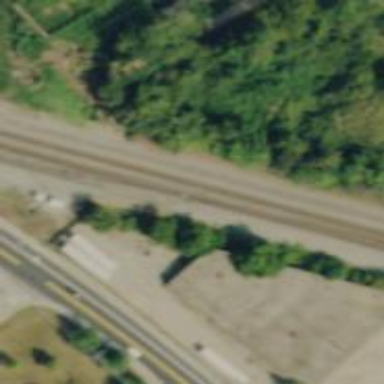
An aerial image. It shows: Railway track.